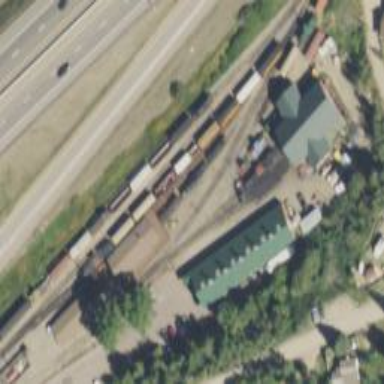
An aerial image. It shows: Preserved historic railway yard with rail tracks.